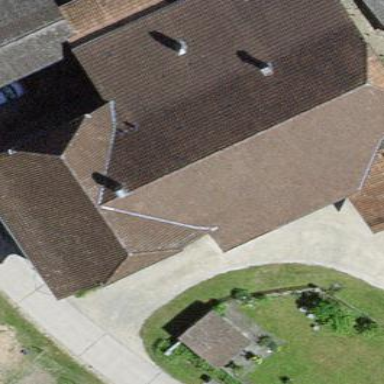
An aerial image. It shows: Farm building.